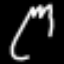
Label: fork